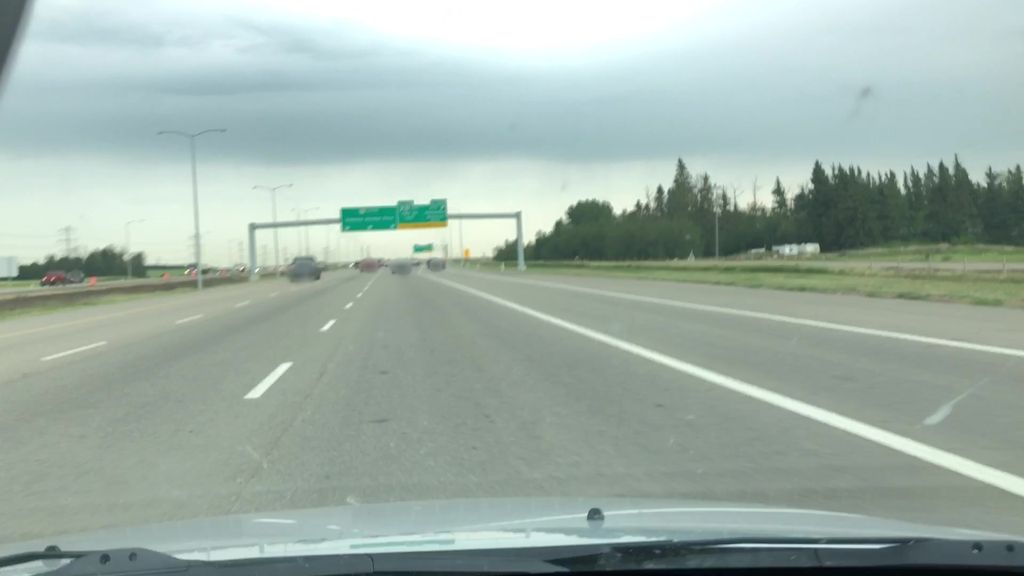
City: edmonton